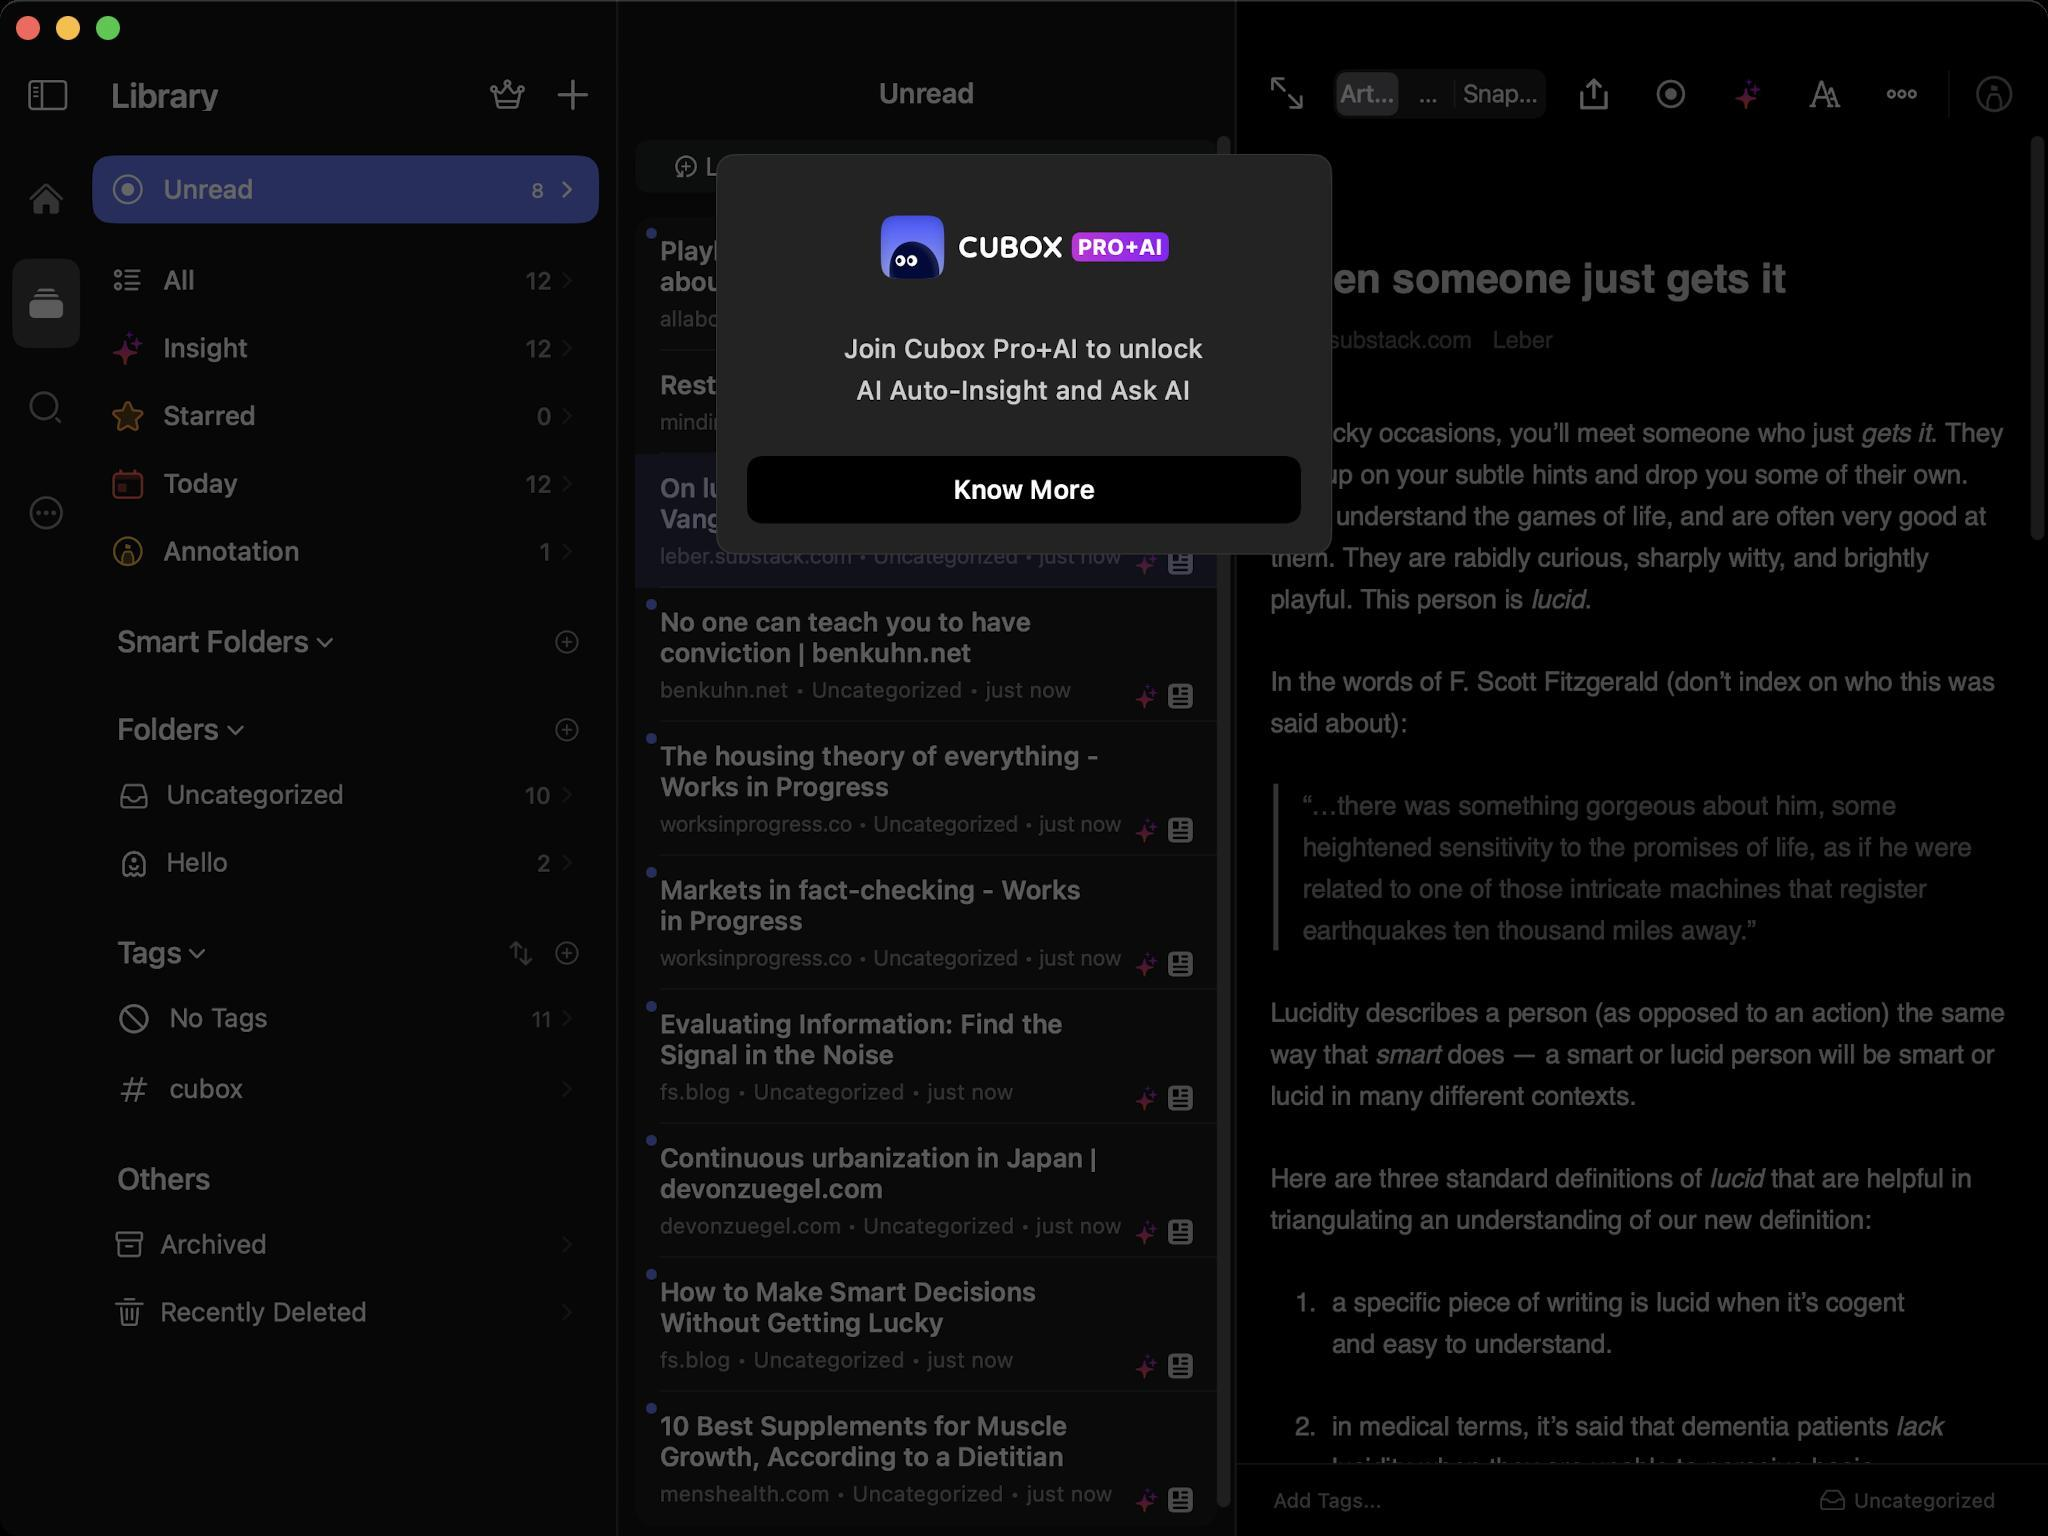
Accessibility tree:
{"name": "Cubox", "role": "AXWindow", "description": null, "role_description": "standard window", "value": null, "position": "352.00;95.00", "size": "1024;768", "children": [{"name": null, "role": "AXGroup", "description": null, "role_description": "group", "value": null, "position": "0.00;0.00", "size": "1024;768", "children": [{"name": null, "role": "AXGroup", "description": null, "role_description": "group", "value": null, "position": "0.00;0.00", "size": "1024;768", "children": [{"name": null, "role": "AXStaticText", "description": "Join Cubox Pro+AI to unlock AI Auto-Insight and Ask AI", "role_description": "text", "value": null, "position": "421.96;160.93", "size": "180;42", "children": []}, {"name": null, "role": "AXButton", "description": "Know More", "role_description": "button", "value": null, "position": "373.45;227.92", "size": "277;34", "children": []}]}, {"name": null, "role": "AXGroup", "description": null, "role_description": "group", "value": null, "position": "0.00;0.00", "size": "1024;768", "children": [{"name": null, "role": "AXGroup", "description": null, "role_description": "group", "value": null, "position": "-77.00;0.00", "size": "385;768", "children": [{"name": null, "role": "AXGroup", "description": null, "role_description": "Nav bar", "value": null, "position": "-77.00;27.72", "size": "385;38", "children": [{"name": null, "role": "AXButton", "description": "Hide Sidebar", "role_description": "button", "value": null, "position": "3.85;30.03", "size": "40;34", "children": []}, {"name": null, "role": "AXButton", "description": "Library", "role_description": "button", "value": null, "position": "49.28;30.03", "size": "63;34", "children": []}, {"name": null, "role": "AXButton", "description": "crown", "role_description": "button", "value": null, "position": "244.86;38.50", "size": "18;18", "children": []}, {"name": null, "role": "AXButton", "description": "newCard", "role_description": "button", "value": null, "position": "277.97;38.50", "size": "18;18", "children": []}]}, {"name": null, "role": "AXGroup", "description": null, "role_description": "group", "value": null, "position": "-77.00;0.00", "size": "385;768", "children": [{"name": null, "role": "AXGroup", "description": null, "role_description": "group", "value": null, "position": "-77.00;0.00", "size": "385;768", "children": [{"name": null, "role": "AXGroup", "description": null, "role_description": "collection", "value": null, "position": "46.20;0.00", "size": "262;768", "children": [{"name": null, "role": "AXButton", "description": null, "role_description": "button", "value": null, "position": "58.52;66.22", "size": "23;12", "children": []}, {"name": null, "role": "AXStaticText", "description": "Unread", "role_description": "text", "value": "10", "position": "46.20;77.77", "size": "253;34", "children": []}, {"name": null, "role": "AXButton", "description": null, "role_description": "button", "value": null, "position": "58.52;111.65", "size": "23;12", "children": []}, {"name": null, "role": "AXStaticText", "description": "All", "role_description": "text", "value": "12", "position": "46.20;123.20", "size": "253;34", "children": []}, {"name": null, "role": "AXStaticText", "description": "Insight", "role_description": "text", "value": "12", "position": "46.20;157.08", "size": "253;34", "children": []}, {"name": null, "role": "AXStaticText", "description": "Starred", "role_description": "text", "value": "0", "position": "46.20;190.96", "size": "253;34", "children": []}, {"name": null, "role": "AXStaticText", "description": "Today", "role_description": "text", "value": "12", "position": "46.20;224.84", "size": "253;34", "children": []}, {"name": null, "role": "AXStaticText", "description": "Annotation", "role_description": "text", "value": "1", "position": "46.20;258.72", "size": "253;34", "children": []}, {"name": null, "role": "AXButton", "description": null, "role_description": "button", "value": null, "position": "58.52;292.60", "size": "109;44", "children": []}, {"name": null, "role": "AXButton", "description": null, "role_description": "button", "value": null, "position": "272.58;292.60", "size": "27;44", "children": []}, {"name": null, "role": "AXStaticText", "description": "Smart Folders", "role_description": "text", "value": null, "position": "58.52;311.08", "size": "96;19", "children": []}, {"name": null, "role": "AXButton", "description": null, "role_description": "button", "value": null, "position": "58.52;336.49", "size": "64;44", "children": []}, {"name": null, "role": "AXButton", "description": null, "role_description": "button", "value": null, "position": "272.58;336.49", "size": "27;44", "children": []}, {"name": null, "role": "AXStaticText", "description": "Folders", "role_description": "text", "value": null, "position": "58.52;354.97", "size": "51;19", "children": []}, {"name": null, "role": "AXStaticText", "description": "", "role_description": "text", "value": "10", "position": "46.20;380.38", "size": "253;34", "children": []}, {"name": null, "role": "AXStaticText", "description": "Hello", "role_description": "text", "value": "2", "position": "46.20;414.26", "size": "253;34", "children": []}, {"name": null, "role": "AXButton", "description": null, "role_description": "button", "value": null, "position": "58.52;448.14", "size": "45;44", "children": []}, {"name": null, "role": "AXButton", "description": null, "role_description": "button", "value": null, "position": "241.78;448.14", "size": "31;44", "children": []}, {"name": null, "role": "AXButton", "description": null, "role_description": "button", "value": null, "position": "272.58;448.14", "size": "27;44", "children": []}, {"name": null, "role": "AXStaticText", "description": "Tags", "role_description": "text", "value": null, "position": "58.52;466.62", "size": "32;19", "children": []}, {"name": null, "role": "AXGroup", "description": null, "role_description": "group", "value": null, "position": "46.20;492.03", "size": "253;34", "children": [{"name": null, "role": "AXStaticText", "description": "No Tags", "role_description": "text", "value": null, "position": "84.70;501.27", "size": "50;15", "children": []}, {"name": null, "role": "AXStaticText", "description": "11", "role_description": "text", "value": null, "position": "265.65;502.81", "size": "10;13", "children": []}]}, {"name": null, "role": "AXStaticText", "description": "cubox", "role_description": "text", "value": null, "position": "46.20;527.45", "size": "253;34", "children": []}, {"name": null, "role": "AXButton", "description": null, "role_description": "button", "value": null, "position": "58.52;561.33", "size": "60;44", "children": []}, {"name": null, "role": "AXStaticText", "description": "Others", "role_description": "text", "value": null, "position": "58.52;579.81", "size": "47;19", "children": []}, {"name": null, "role": "AXGroup", "description": null, "role_description": "group", "value": null, "position": "46.20;605.22", "size": "253;34", "children": [{"name": null, "role": "AXStaticText", "description": "Archived", "role_description": "text", "value": null, "position": "80.08;614.46", "size": "177;15", "children": []}]}, {"name": null, "role": "AXGroup", "description": null, "role_description": "group", "value": null, "position": "46.20;639.10", "size": "253;34", "children": [{"name": null, "role": "AXStaticText", "description": "Recently Deleted", "role_description": "text", "value": null, "position": "80.08;648.34", "size": "177;15", "children": []}]}]}, {"name": null, "role": "AXButton", "description": "tabbar0", "role_description": "button", "value": null, "position": "6.16;77.00", "size": "34;45", "children": []}, {"name": null, "role": "AXButton", "description": "tabbar1", "role_description": "button", "value": null, "position": "6.16;129.36", "size": "34;45", "children": []}, {"name": null, "role": "AXButton", "description": "tabbar2", "role_description": "button", "value": null, "position": "6.16;181.72", "size": "34;45", "children": []}, {"name": null, "role": "AXButton", "description": "setting", "role_description": "button", "value": null, "position": "6.16;234.08", "size": "34;45", "children": []}]}]}]}, {"name": null, "role": "AXSplitter", "description": null, "role_description": "splitter", "value": 30.07518768310547, "position": "308.00;0.00", "size": "1;768", "children": []}, {"name": null, "role": "AXGroup", "description": null, "role_description": "group", "value": null, "position": "309.15;0.00", "size": "308;768", "children": [{"name": null, "role": "AXGroup", "description": null, "role_description": "Nav bar", "value": null, "position": "309.15;27.72", "size": "308;38", "children": [{"name": null, "role": "AXHeading", "description": "Unread", "role_description": "heading", "value": null, "position": "439.29;38.50", "size": "49;16", "children": []}]}, {"name": null, "role": "AXGroup", "description": null, "role_description": "group", "value": null, "position": "309.15;0.00", "size": "308;768", "children": [{"name": null, "role": "AXGroup", "description": null, "role_description": "group", "value": null, "position": "309.15;0.00", "size": "308;768", "children": [{"name": null, "role": "AXGroup", "description": null, "role_description": "collection", "value": null, "position": "309.15;0.00", "size": "308;768", "children": [{"name": null, "role": "AXButton", "description": "Latest", "role_description": "button", "value": null, "position": "324.56;71.61", "size": "82;23", "children": []}, {"name": null, "role": "AXButton", "description": "Any", "role_description": "button", "value": null, "position": "422.35;71.61", "size": "82;23", "children": []}, {"name": null, "role": "AXButton", "description": "List", "role_description": "button", "value": null, "position": "519.37;71.61", "size": "82;23", "children": []}, {"name": null, "role": "AXStaticText", "description": "Playboy Interview: Steven Jobs | all about Steve Jobs.com", "role_description": "text", "value": null, "position": "317.62;108.57", "size": "291;67", "children": []}, {"name": null, "role": "AXStaticText", "description": "Rest in motion", "role_description": "text", "value": null, "position": "317.62;175.56", "size": "291;52", "children": []}, {"name": null, "role": "AXStaticText", "description": "On lucidity - by Leber - Vanguard Anthology", "role_description": "text", "value": null, "position": "317.62;227.15", "size": "291;67", "children": []}, {"name": null, "role": "AXStaticText", "description": "No one can teach you to have conviction | benkuhn.net", "role_description": "text", "value": null, "position": "317.62;294.14", "size": "291;67", "children": []}, {"name": null, "role": "AXStaticText", "description": "The housing theory of everything - Works in Progress", "role_description": "text", "value": null, "position": "317.62;361.13", "size": "291;67", "children": []}, {"name": null, "role": "AXStaticText", "description": "Markets in fact-checking - Works in Progress", "role_description": "text", "value": null, "position": "317.62;428.12", "size": "291;67", "children": []}, {"name": null, "role": "AXStaticText", "description": "Evaluating Information: Find the Signal in the Noise", "role_description": "text", "value": null, "position": "317.62;495.11", "size": "291;67", "children": []}, {"name": null, "role": "AXStaticText", "description": "Continuous urbanization in Japan | devonzuegel.com", "role_description": "text", "value": null, "position": "317.62;562.10", "size": "291;67", "children": []}, {"name": null, "role": "AXStaticText", "description": "How to Make Smart Decisions Without Getting Lucky", "role_description": "text", "value": null, "position": "317.62;629.09", "size": "291;67", "children": []}, {"name": null, "role": "AXStaticText", "description": "10 Best Supplements for Muscle Growth, According to a Dietitian", "role_description": "text", "value": null, "position": "317.62;696.08", "size": "291;67", "children": []}]}]}]}]}, {"name": null, "role": "AXSplitter", "description": null, "role_description": "splitter", "value": 30.07518768310547, "position": "617.15;0.00", "size": "1;768", "children": []}, {"name": null, "role": "AXGroup", "description": null, "role_description": "group", "value": null, "position": "618.31;0.00", "size": "406;768", "children": [{"name": null, "role": "AXGroup", "description": null, "role_description": "Nav bar", "value": null, "position": "618.31;27.72", "size": "406;38", "children": [{"name": null, "role": "AXButton", "description": "Enter Fullscreen", "role_description": "button", "value": null, "position": "625.24;30.03", "size": "37;34", "children": []}, {"name": null, "role": "AXTabGroup", "description": null, "role_description": "tab group", "value": null, "position": "666.82;34.65", "size": "107;25", "children": [{"name": null, "role": "AXRadioButton", "description": "Article", "role_description": "tab", "value": 1, "position": "666.82;34.65", "size": "34;25", "children": []}, {"name": null, "role": "AXRadioButton", "description": "Web", "role_description": "tab", "value": 0, "position": "701.47;34.65", "size": "25;25", "children": []}, {"name": null, "role": "AXRadioButton", "description": "Snapshot", "role_description": "tab", "value": 0, "position": "727.65;34.65", "size": "45;25", "children": []}]}, {"name": null, "role": "AXButton", "description": "shareMore", "role_description": "button", "value": null, "position": "785.40;35.42", "size": "23;23", "children": []}, {"name": null, "role": "AXButton", "description": "shareUnread", "role_description": "button", "value": null, "position": "823.90;35.42", "size": "23;23", "children": []}, {"name": null, "role": "AXButton", "description": "insightIcon", "role_description": "button", "value": null, "position": "862.40;35.42", "size": "23;23", "children": []}, {"name": null, "role": "AXButton", "description": "shareReaderStyle", "role_description": "button", "value": null, "position": "900.90;35.42", "size": "23;23", "children": []}, {"name": null, "role": "AXButton", "description": "shareReaderMore", "role_description": "button", "value": null, "position": "939.40;35.42", "size": "23;23", "children": []}, {"name": null, "role": "AXButton", "description": "mark 0", "role_description": "button", "value": null, "position": "985.60;35.42", "size": "23;23", "children": []}]}, {"name": null, "role": "AXGroup", "description": null, "role_description": "group", "value": null, "position": "618.31;0.00", "size": "406;768", "children": [{"name": null, "role": "AXGroup", "description": null, "role_description": "group", "value": null, "position": "618.31;0.00", "size": "406;768", "children": [{"name": null, "role": "AXGroup", "description": null, "role_description": "group", "value": null, "position": "618.31;0.00", "size": "406;768", "children": [{"name": null, "role": "AXGroup", "description": null, "role_description": "group", "value": null, "position": "618.31;0.00", "size": "406;768", "children": [{"name": null, "role": "AXGroup", "description": null, "role_description": "group", "value": null, "position": "618.00;66.00", "size": "407;769", "children": [{"name": null, "role": "AXGroup", "description": null, "role_description": "group", "value": null, "position": "618.00;66.00", "size": "407;769", "children": [{"name": null, "role": "AXWebArea", "description": "On lucidity - by Leber - Vanguard Anthology", "role_description": "AXWebArea", "value": "", "position": "618.00;66.00", "size": "407;2529", "children": [{"name": null, "role": "AXHeading", "description": "When someone just gets it", "role_description": "heading", "value": "1", "position": "635.00;127.00", "size": "259;25", "children": []}, {"name": null, "role": "AXLink", "description": "leber.substack.com", "role_description": "link", "value": "", "position": "635.00;162.00", "size": "102;16", "children": []}, {"name": null, "role": "AXStaticText", "description": "Leber", "role_description": "text", "value": "", "position": "746.00;162.00", "size": "31;16", "children": []}, {"name": null, "role": "AXStaticText", "description": "On lucky occasions, you’ll meet someone who just", "role_description": "text", "value": "", "position": "635.00;207.00", "size": "296;18", "children": []}, {"name": null, "role": "AXStaticText", "description": "gets it", "role_description": "text", "value": "", "position": "930.00;207.00", "size": "36;18", "children": []}, {"name": null, "role": "AXStaticText", "description": ". They pick up on your subtle hints and drop you some of their own. They understand the games of life, and are often very good at them. They are rabidly curious, sharply witty, and brightly playful. This person is", "role_description": "text", "value": "", "position": "635.00;207.00", "size": "368;101", "children": []}, {"name": null, "role": "AXStaticText", "description": "lucid", "role_description": "text", "value": "", "position": "765.00;290.00", "size": "29;18", "children": []}, {"name": null, "role": "AXStaticText", "description": ".", "role_description": "text", "value": "", "position": "792.00;290.00", "size": "5;18", "children": []}, {"name": null, "role": "AXStaticText", "description": "In the words of F. Scott Fitzgerald (don’t index on who this was said about):", "role_description": "text", "value": "", "position": "635.00;331.00", "size": "363;39", "children": []}, {"name": null, "role": "AXStaticText", "description": "“…there was something gorgeous about him, some heightened sensitivity to the promises of life, as if he were related to one of those intricate machines that register earthquakes ten thousand miles away.”", "role_description": "text", "value": "", "position": "651.00;393.00", "size": "336;80", "children": []}, {"name": null, "role": "AXStaticText", "description": "Lucidity describes a person (as opposed to an action) the same way that", "role_description": "text", "value": "", "position": "635.00;497.00", "size": "369;39", "children": []}, {"name": null, "role": "AXStaticText", "description": "smart", "role_description": "text", "value": "", "position": "687.00;518.00", "size": "34;18", "children": []}, {"name": null, "role": "AXStaticText", "description": "does — a smart or lucid person will be smart or lucid in many different contexts.", "role_description": "text", "value": "", "position": "635.00;518.00", "size": "363;38", "children": []}, {"name": null, "role": "AXStaticText", "description": "Here are three standard definitions of", "role_description": "text", "value": "", "position": "635.00;580.00", "size": "221;18", "children": []}, {"name": null, "role": "AXStaticText", "description": "lucid", "role_description": "text", "value": "", "position": "854.00;580.00", "size": "29;18", "children": []}, {"name": null, "role": "AXStaticText", "description": "that are helpful in triangulating an understanding of our new definition:", "role_description": "text", "value": "", "position": "635.00;580.00", "size": "352;39", "children": []}, {"name": null, "role": "AXGroup", "description": "", "role_description": "list", "value": "", "position": "635.00;639.00", "size": "373;188", "children": [{"name": null, "role": "AXStaticText", "description": "a specific piece of writing is lucid when it’s cogent and easy to understand.", "role_description": "text", "value": "", "position": "666.00;642.00", "size": "287;38", "children": []}, {"name": null, "role": "AXStaticText", "description": "in medical terms, it’s said that dementia patients", "role_description": "text", "value": "", "position": "666.00;704.00", "size": "283;18", "children": []}, {"name": null, "role": "AXStaticText", "description": "lack", "role_description": "text", "value": "", "position": "947.00;704.00", "size": "25;18", "children": []}, {"name": null, "role": "AXStaticText", "description": "lucidity when they are unable to perceive basic realities about the world around them.", "role_description": "text", "value": "", "position": "666.00;725.00", "size": "272;39", "children": []}, {"name": null, "role": "AXStaticText", "description": "lucid dreaming, a state of utter comprehension about your plane of existence.", "role_description": "text", "value": "", "position": "666.00;786.00", "size": "306;39", "children": []}]}, {"name": null, "role": "AXStaticText", "description": "Thus, a", "role_description": "text", "value": "", "position": "635.00;849.00", "size": "48;18", "children": []}, {"name": null, "role": "AXStaticText", "description": "lucid person", "role_description": "text", "value": "", "position": "682.00;849.00", "size": "72;18", "children": []}, {"name": null, "role": "AXStaticText", "description": "is compelling, perceptive, and aware of life’s meta-games. Lucid people are the opposites of", "role_description": "text", "value": "", "position": "635.00;849.00", "size": "349;39", "children": []}, {"name": null, "role": "AXStaticText", "description": "NPCs", "role_description": "text", "value": "", "position": "940.00;870.00", "size": "36;18", "children": []}, {"name": null, "role": "AXStaticText", "description": ", those who play the games that life gives them without a second thought.", "role_description": "text", "value": "", "position": "635.00;870.00", "size": "368;59", "children": []}, {"name": null, "role": "AXStaticText", "description": "Lucid people aren’t dogmatic.", "role_description": "text", "value": "", "position": "635.00;952.00", "size": "176;18", "children": []}, {"name": null, "role": "AXStaticText", "description": "Most ideologies are full of heuristics that non-lucid people rely on since they can’t actively evaluate different situations.", "role_description": "text", "value": "", "position": "635.00;952.00", "size": "366;60", "children": []}, {"name": null, "role": "AXStaticText", "description": "Since they have eclectic life philosophies, lucid people are full of surprises and it’s hard to predict what they’ll say or do next. That’s often why the conversations will go well and they will", "role_description": "text", "value": "", "position": "635.00;994.00", "size": "354;80", "children": []}, {"name": null, "role": "AXStaticText", "description": "just get it", "role_description": "text", "value": "", "position": "860.00;1056.00", "size": "54;18", "children": []}, {"name": null, "role": "AXStaticText", "description": "— they are actually thinking about what you’re saying and not just following a script.", "role_description": "text", "value": "", "position": "635.00;1056.00", "size": "369;59", "children": []}, {"name": null, "role": "AXStaticText", "description": "Don’t confuse lucidity and competence. Competence is when you’re good at life’s games; lucidity is knowing which game you’re playing. Disaster can arise if you end up being good at the wrong game.", "role_description": "text", "value": "", "position": "635.00;1139.00", "size": "356;80", "children": []}, {"name": null, "role": "AXStaticText", "description": "Take, for example, the couple Stacy and James. When they argue, Stacy quickly devolves to making irrational, emotional arguments. James has two options:", "role_description": "text", "value": "", "position": "635.00;1242.00", "size": "352;60", "children": []}, {"name": null, "role": "AXGroup", "description": "", "role_description": "list", "value": "", "position": "635.00;1323.00", "size": "373;106", "children": [{"name": null, "role": "AXStaticText", "description": "be", "role_description": "text", "value": "", "position": "666.00;1325.00", "size": "19;18", "children": []}, {"name": null, "role": "AXStaticText", "description": "competent", "role_description": "text", "value": "", "position": "683.00;1325.00", "size": "64;18", "children": []}, {"name": null, "role": "AXStaticText", "description": "and deconstruct Stacy’s arguments using logic and rationality;", "role_description": "text", "value": "", "position": "666.00;1325.00", "size": "288;39", "children": []}, {"name": null, "role": "AXStaticText", "description": "be", "role_description": "text", "value": "", "position": "666.00;1388.00", "size": "19;18", "children": []}, {"name": null, "role": "AXStaticText", "description": "lucid", "role_description": "text", "value": "", "position": "683.00;1388.00", "size": "29;18", "children": []}, {"name": null, "role": "AXStaticText", "description": "and recognize the abstract games at play by choosing to appeal to Stacy’s emotions.", "role_description": "text", "value": "", "position": "666.00;1388.00", "size": "306;39", "children": []}]}, {"name": null, "role": "AXStaticText", "description": "The competent James frustrates both participants. The lucid James understands Stacy the way she wants to be understood, leading to better outcomes for everybody.", "role_description": "text", "value": "", "position": "635.00;1449.00", "size": "369;60", "children": []}, {"name": null, "role": "AXStaticText", "description": "This scenario brings to mind the classic contrast between intelligence and wisdom, most concisely: “intelligence is knowing the right answer, wisdom is knowing when to say it.” Wisdom overlaps with lucidity, but not entirely. An experienced old man can be wise but not lucid, and a bright young woman can be lucid but not wise. Wisdom is about qualitative knowledge gained through life experience, whereas lucidity is an acute awareness of life’s many meta-games.", "role_description": "text", "value": "", "position": "635.00;1533.00", "size": "362;163", "children": []}, {"name": null, "role": "AXStaticText", "description": "The next time you enter a conversation, think of the object-level analysis of", "role_description": "text", "value": "", "position": "635.00;1719.00", "size": "369;39", "children": []}, {"name": null, "role": "AXStaticText", "description": "what", "role_description": "text", "value": "", "position": "700.00;1740.00", "size": "29;18", "children": []}, {"name": null, "role": "AXStaticText", "description": "people are saying, as well as the lucid analysis of", "role_description": "text", "value": "", "position": "635.00;1740.00", "size": "370;38", "children": []}, {"name": null, "role": "AXStaticText", "description": "why", "role_description": "text", "value": "", "position": "649.00;1760.00", "size": "25;18", "children": []}, {"name": null, "role": "AXStaticText", "description": "they’re saying it. What are their motivations, their objectives, and the deeper meaning behind their words? If they were in a dream, would they be aware of it? What game of life are they playing?", "role_description": "text", "value": "", "position": "635.00;1760.00", "size": "366;81", "children": []}, {"name": null, "role": "AXStaticText", "description": "This exercise demands several hallmarks of lucidity: the blend of empathy and brainpower to understand the qualia of others in realtime; playful curiosity beyond your current scope to seek non-instrumental truth; and incisive self-awareness that you’re also just a player in the game.", "role_description": "text", "value": "", "position": "635.00;1864.00", "size": "372;102", "children": []}, {"name": null, "role": "AXStaticText", "description": "However, lucidity is more than just a social trait and applies to most areas of life. A good non-social example is root cause analysis:", "role_description": "text", "value": "", "position": "635.00;1988.00", "size": "358;60", "children": []}, {"name": null, "role": "AXStaticText", "description": "Let’s conjure up David, who runs the local laundromat. Customers are generally satisfied with his services but sometimes complain that the hangers he uses damages their clothes. Non-lucid David treats each incident as an independent customer service problem, paying for damages and giving a coupon for 10% off the next wash. Lucid David addresses the root cause and replaces the hangers. He was handed the “customer service” game but recognized that by playing the “take care of clothes” game, he could more effectively solve the problem.", "role_description": "text", "value": "", "position": "635.00;2072.00", "size": "371;205", "children": []}, {"name": null, "role": "AXStaticText", "description": "Most people consider themselves lucid the same way that most people consider themselves", "role_description": "text", "value": "", "position": "635.00;2300.00", "size": "368;39", "children": []}, {"name": null, "role": "AXStaticText", "description": "smart", "role_description": "text", "value": "", "position": "800.00;2321.00", "size": "38;18", "children": []}, {"name": null, "role": "AXStaticText", "description": "or", "role_description": "text", "value": "", "position": "836.00;2321.00", "size": "18;18", "children": []}, {"name": null, "role": "AXStaticText", "description": "principled", "role_description": "text", "value": "", "position": "852.00;2321.00", "size": "58;18", "children": []}, {"name": null, "role": "AXStaticText", "description": "— this is a fallacy just like how 80% of drivers think they are above-average drivers. It’s far more accurate to assess lucidity in others. The good news for you is that if somebody sent you this essay, they likely consider you lucid. Learn to recognize this trait and surround yourself with other lucid people — you’ll be all the better for it.", "role_description": "text", "value": "", "position": "635.00;2321.00", "size": "373;143", "children": []}, {"name": null, "role": "AXStaticText", "description": "Subscribe for more.", "role_description": "text", "value": "", "position": "635.00;2487.00", "size": "115;18", "children": []}, {"name": null, "role": "AXLink", "description": "leber.substack.com", "role_description": "link", "value": "", "position": "635.00;2529.00", "size": "102;16", "children": []}]}]}]}]}]}, {"name": null, "role": "AXButton", "description": null, "role_description": "button", "value": null, "position": "636.79;739.97", "size": "243;20", "children": []}, {"name": null, "role": "AXButton", "description": null, "role_description": "button", "value": null, "position": "903.21;739.97", "size": "102;20", "children": []}]}]}]}]}]}, {"name": null, "role": "AXButton", "description": null, "role_description": "close button", "value": null, "position": "7.00;6.00", "size": "14;16", "children": []}, {"name": null, "role": "AXButton", "description": null, "role_description": "full screen button", "value": null, "position": "47.00;6.00", "size": "14;16", "children": [{"name": null, "role": "AXGroup", "description": null, "role_description": "group", "value": null, "position": "47.00;6.00", "size": "14;16", "children": [{"name": null, "role": "AXGroup", "description": null, "role_description": "group", "value": null, "position": "47.00;6.00", "size": "14;16", "children": []}]}]}, {"name": null, "role": "AXButton", "description": null, "role_description": "minimize button", "value": null, "position": "27.00;6.00", "size": "14;16", "children": []}]}